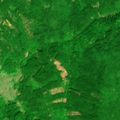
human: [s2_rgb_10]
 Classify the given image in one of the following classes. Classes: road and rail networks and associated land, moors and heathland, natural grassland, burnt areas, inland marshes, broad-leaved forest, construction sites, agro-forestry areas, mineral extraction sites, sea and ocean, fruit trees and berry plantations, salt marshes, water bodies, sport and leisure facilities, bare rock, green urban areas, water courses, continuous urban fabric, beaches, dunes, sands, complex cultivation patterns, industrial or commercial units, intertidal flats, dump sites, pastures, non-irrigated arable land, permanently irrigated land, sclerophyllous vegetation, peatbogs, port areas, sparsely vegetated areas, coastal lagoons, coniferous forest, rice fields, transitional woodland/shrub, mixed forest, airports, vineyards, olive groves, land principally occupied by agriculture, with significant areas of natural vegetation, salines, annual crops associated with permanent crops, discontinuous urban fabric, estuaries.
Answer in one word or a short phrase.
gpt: broad-leaved forest, transitional woodland/shrub